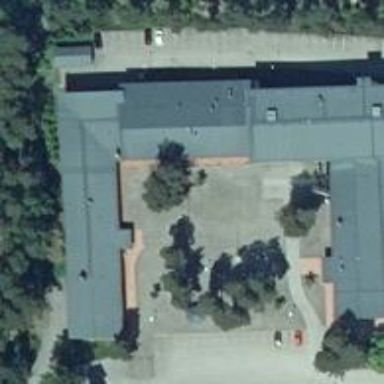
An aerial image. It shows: School building.